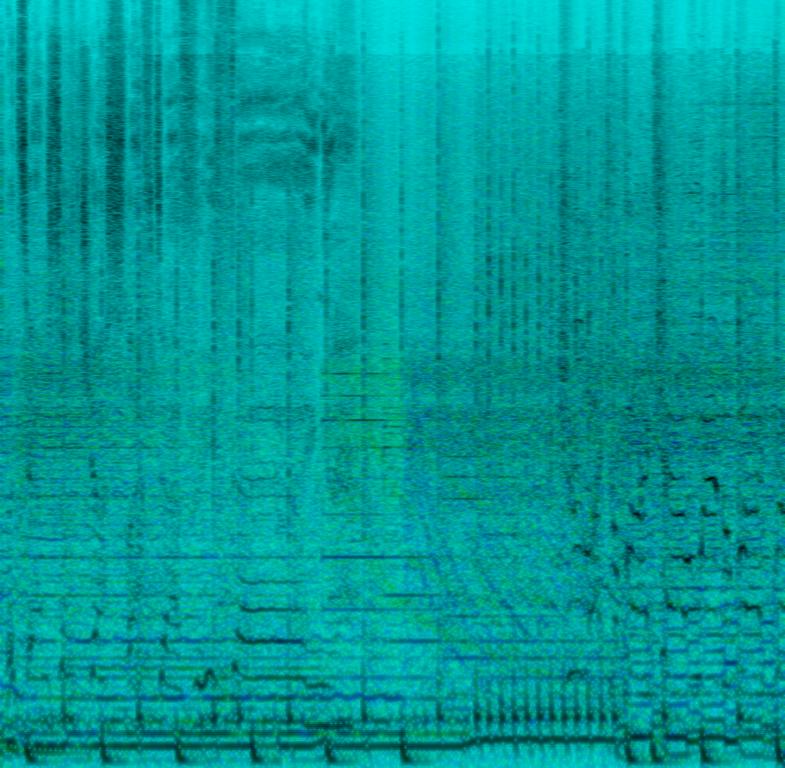
This alternative rock song features a male voice singing the main melody at a high pitch. Other male voices sing in harmony after the main voice pauses. This is accompanied by powerful percussion playing a rock beat in common time. Distortion guitars play power chords. One of the guitars plays the same melody as the backing voices on the lead guitar. The bass plays the root notes of the chords. This song is played at a moderate tempo. The mood of this song is upbeat. This song can be played in a Transformers style movie.